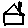
Label: house